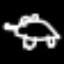
Label: frog